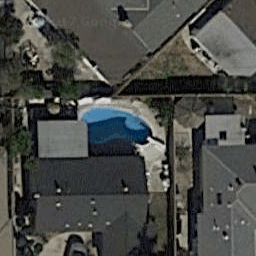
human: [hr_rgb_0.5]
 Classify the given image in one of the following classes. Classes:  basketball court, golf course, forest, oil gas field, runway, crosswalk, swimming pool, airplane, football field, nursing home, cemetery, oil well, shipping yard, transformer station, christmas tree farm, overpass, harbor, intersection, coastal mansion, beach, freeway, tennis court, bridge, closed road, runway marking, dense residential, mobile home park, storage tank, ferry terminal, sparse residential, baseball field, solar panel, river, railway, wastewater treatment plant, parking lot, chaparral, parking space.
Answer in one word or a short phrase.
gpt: swimming pool